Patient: sex M, age 68
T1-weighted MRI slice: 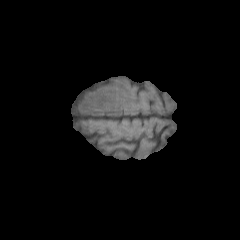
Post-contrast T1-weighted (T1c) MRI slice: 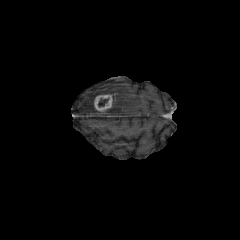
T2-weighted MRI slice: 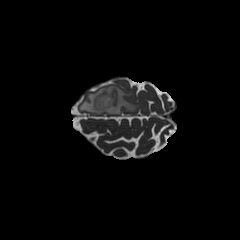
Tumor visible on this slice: yes
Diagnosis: Glioblastoma, IDH-wildtype
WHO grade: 4